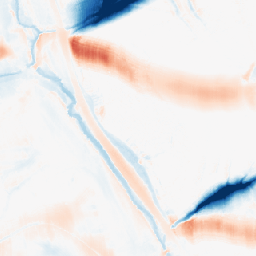
Category: morphological
Decomposition family: morphological_ellipse
Decomposition parameters: operation: average
width: 50
height: 20
Upsampling method: nearest
Upsampling parameters: scale: 8
Upsampling scale: 8